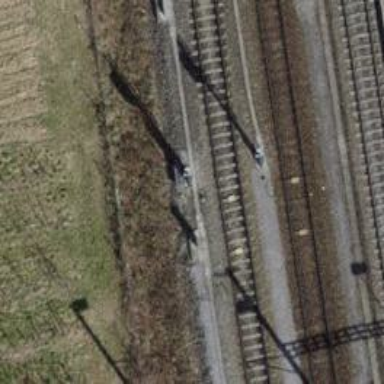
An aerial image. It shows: Single-track electrified railway with contact line. It is spur line for service.